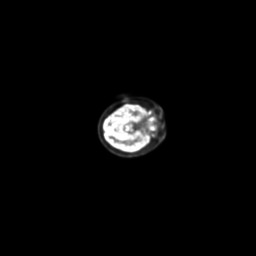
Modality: PET
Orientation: axial
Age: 37
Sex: male
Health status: ill